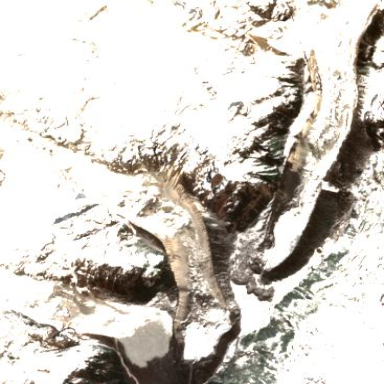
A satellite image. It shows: Glacier with scree surface.